Question: I have a custom code for DL Portlet. The content uploaded of in DL folder displayed like this in below image. I want to display the metadata of each content on click of file name on another jsp.
Code used is:
'<tr ng-repeat="f in files" ng-hide="f.deleted" class="animate-hide"> <td><a title="{{f.name}}" ng-click="viewFile(f.id);">{{f.name}}</a></td> <td>{{f.size}}</td> <td>{{f.version}}</td> <td>{{f.permission}}</td> <td>{{f.lastChange}}</td> <td>{{f.downloadCount}}</td> <td ng-switch on="f.actions.length > 0">'

Any help would be helpful.
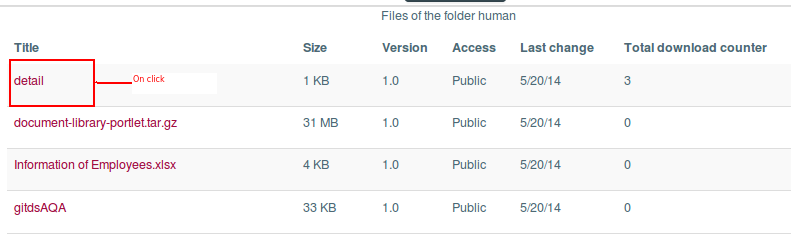
Answer: Use hook and customize..
when you onclick simple open jsp page in AUI dialog..
Have a look into following link for AUI Dialogs in Liferat
<URL>